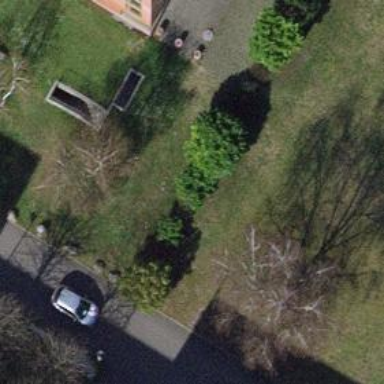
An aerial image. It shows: Urban tree with needleleaved evergreen leaves.